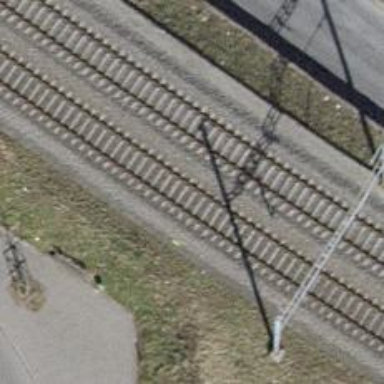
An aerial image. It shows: Single-track electrified railway with contact line.